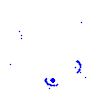
Particle: pion